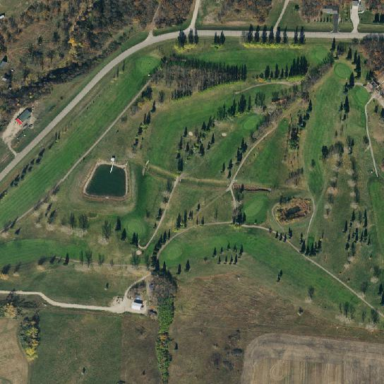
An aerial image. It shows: Golf course surrounded by greenery.